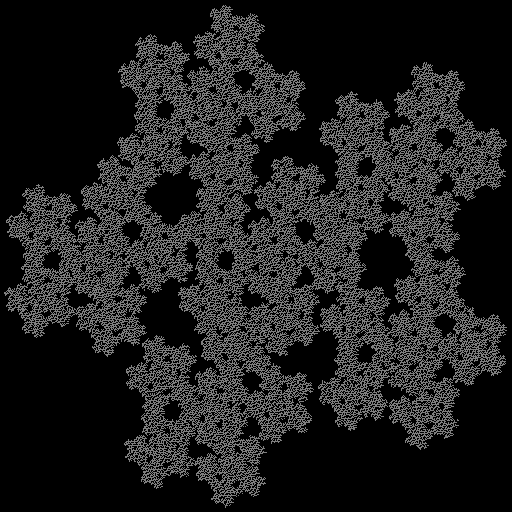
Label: mcWorter_pedigree